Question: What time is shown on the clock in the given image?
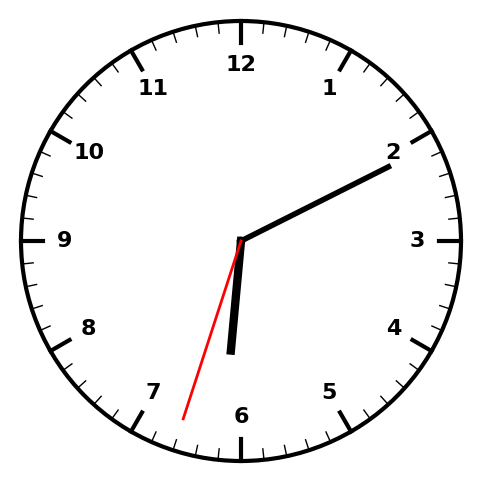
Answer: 06:10:33